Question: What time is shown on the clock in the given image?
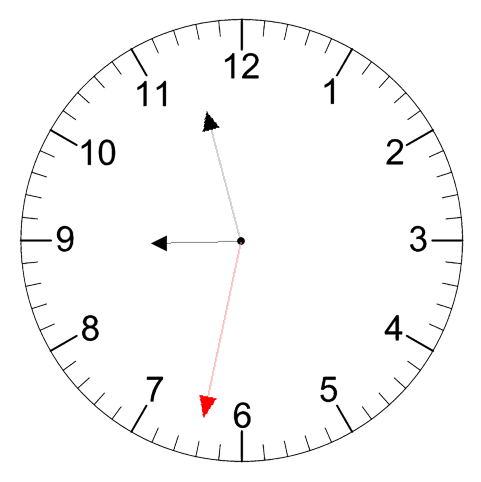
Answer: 08:57:32